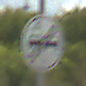
Verkehrszeichen: EndeUeberholverbot
Umgebung: Outdoor, Suburban
Tageszeit: Midday
Wetter: PartlyCloudy
Licht: Natural
Jahreszeit: Summer
Kontrast: HighContrast